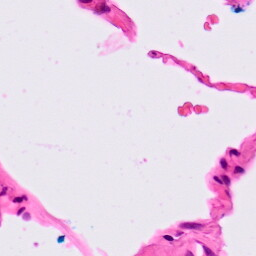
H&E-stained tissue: Lung